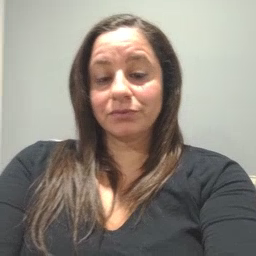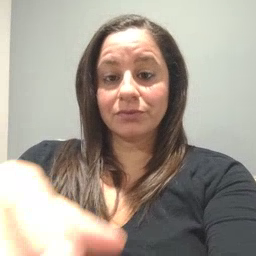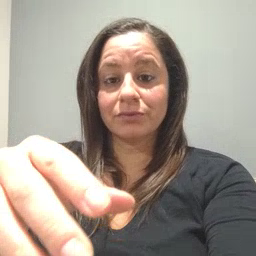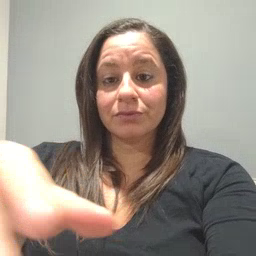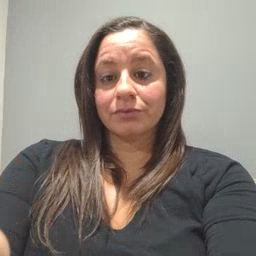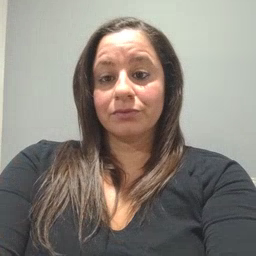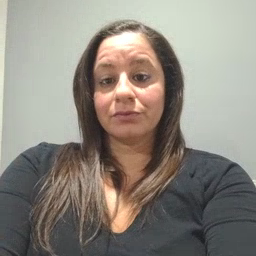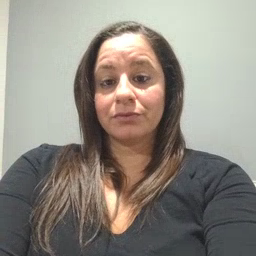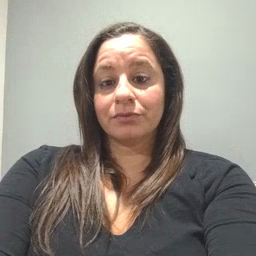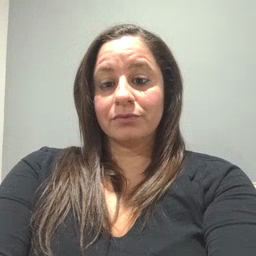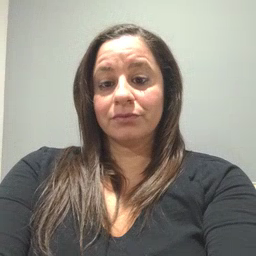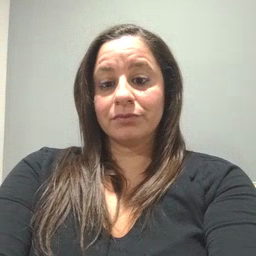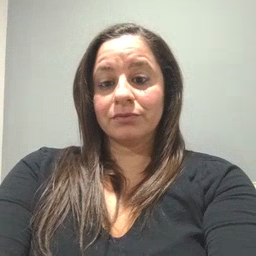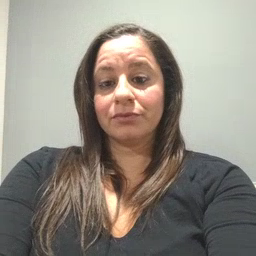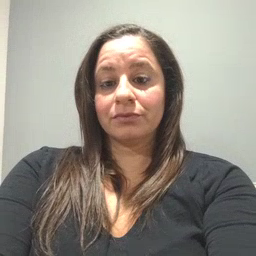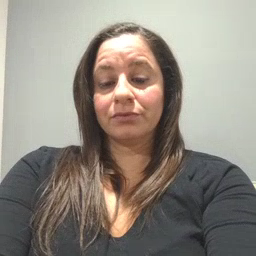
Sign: jeans